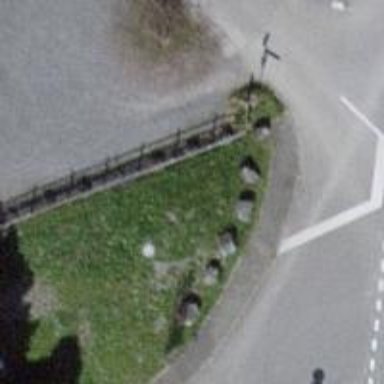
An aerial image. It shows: Block barrier.